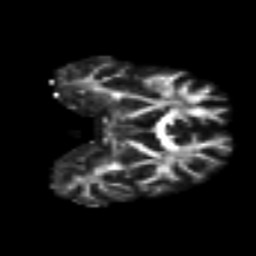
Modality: FA
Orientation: coronal
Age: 32
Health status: ill
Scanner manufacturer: philips
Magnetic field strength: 3 T
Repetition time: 9 s
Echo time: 0.127 s